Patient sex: F
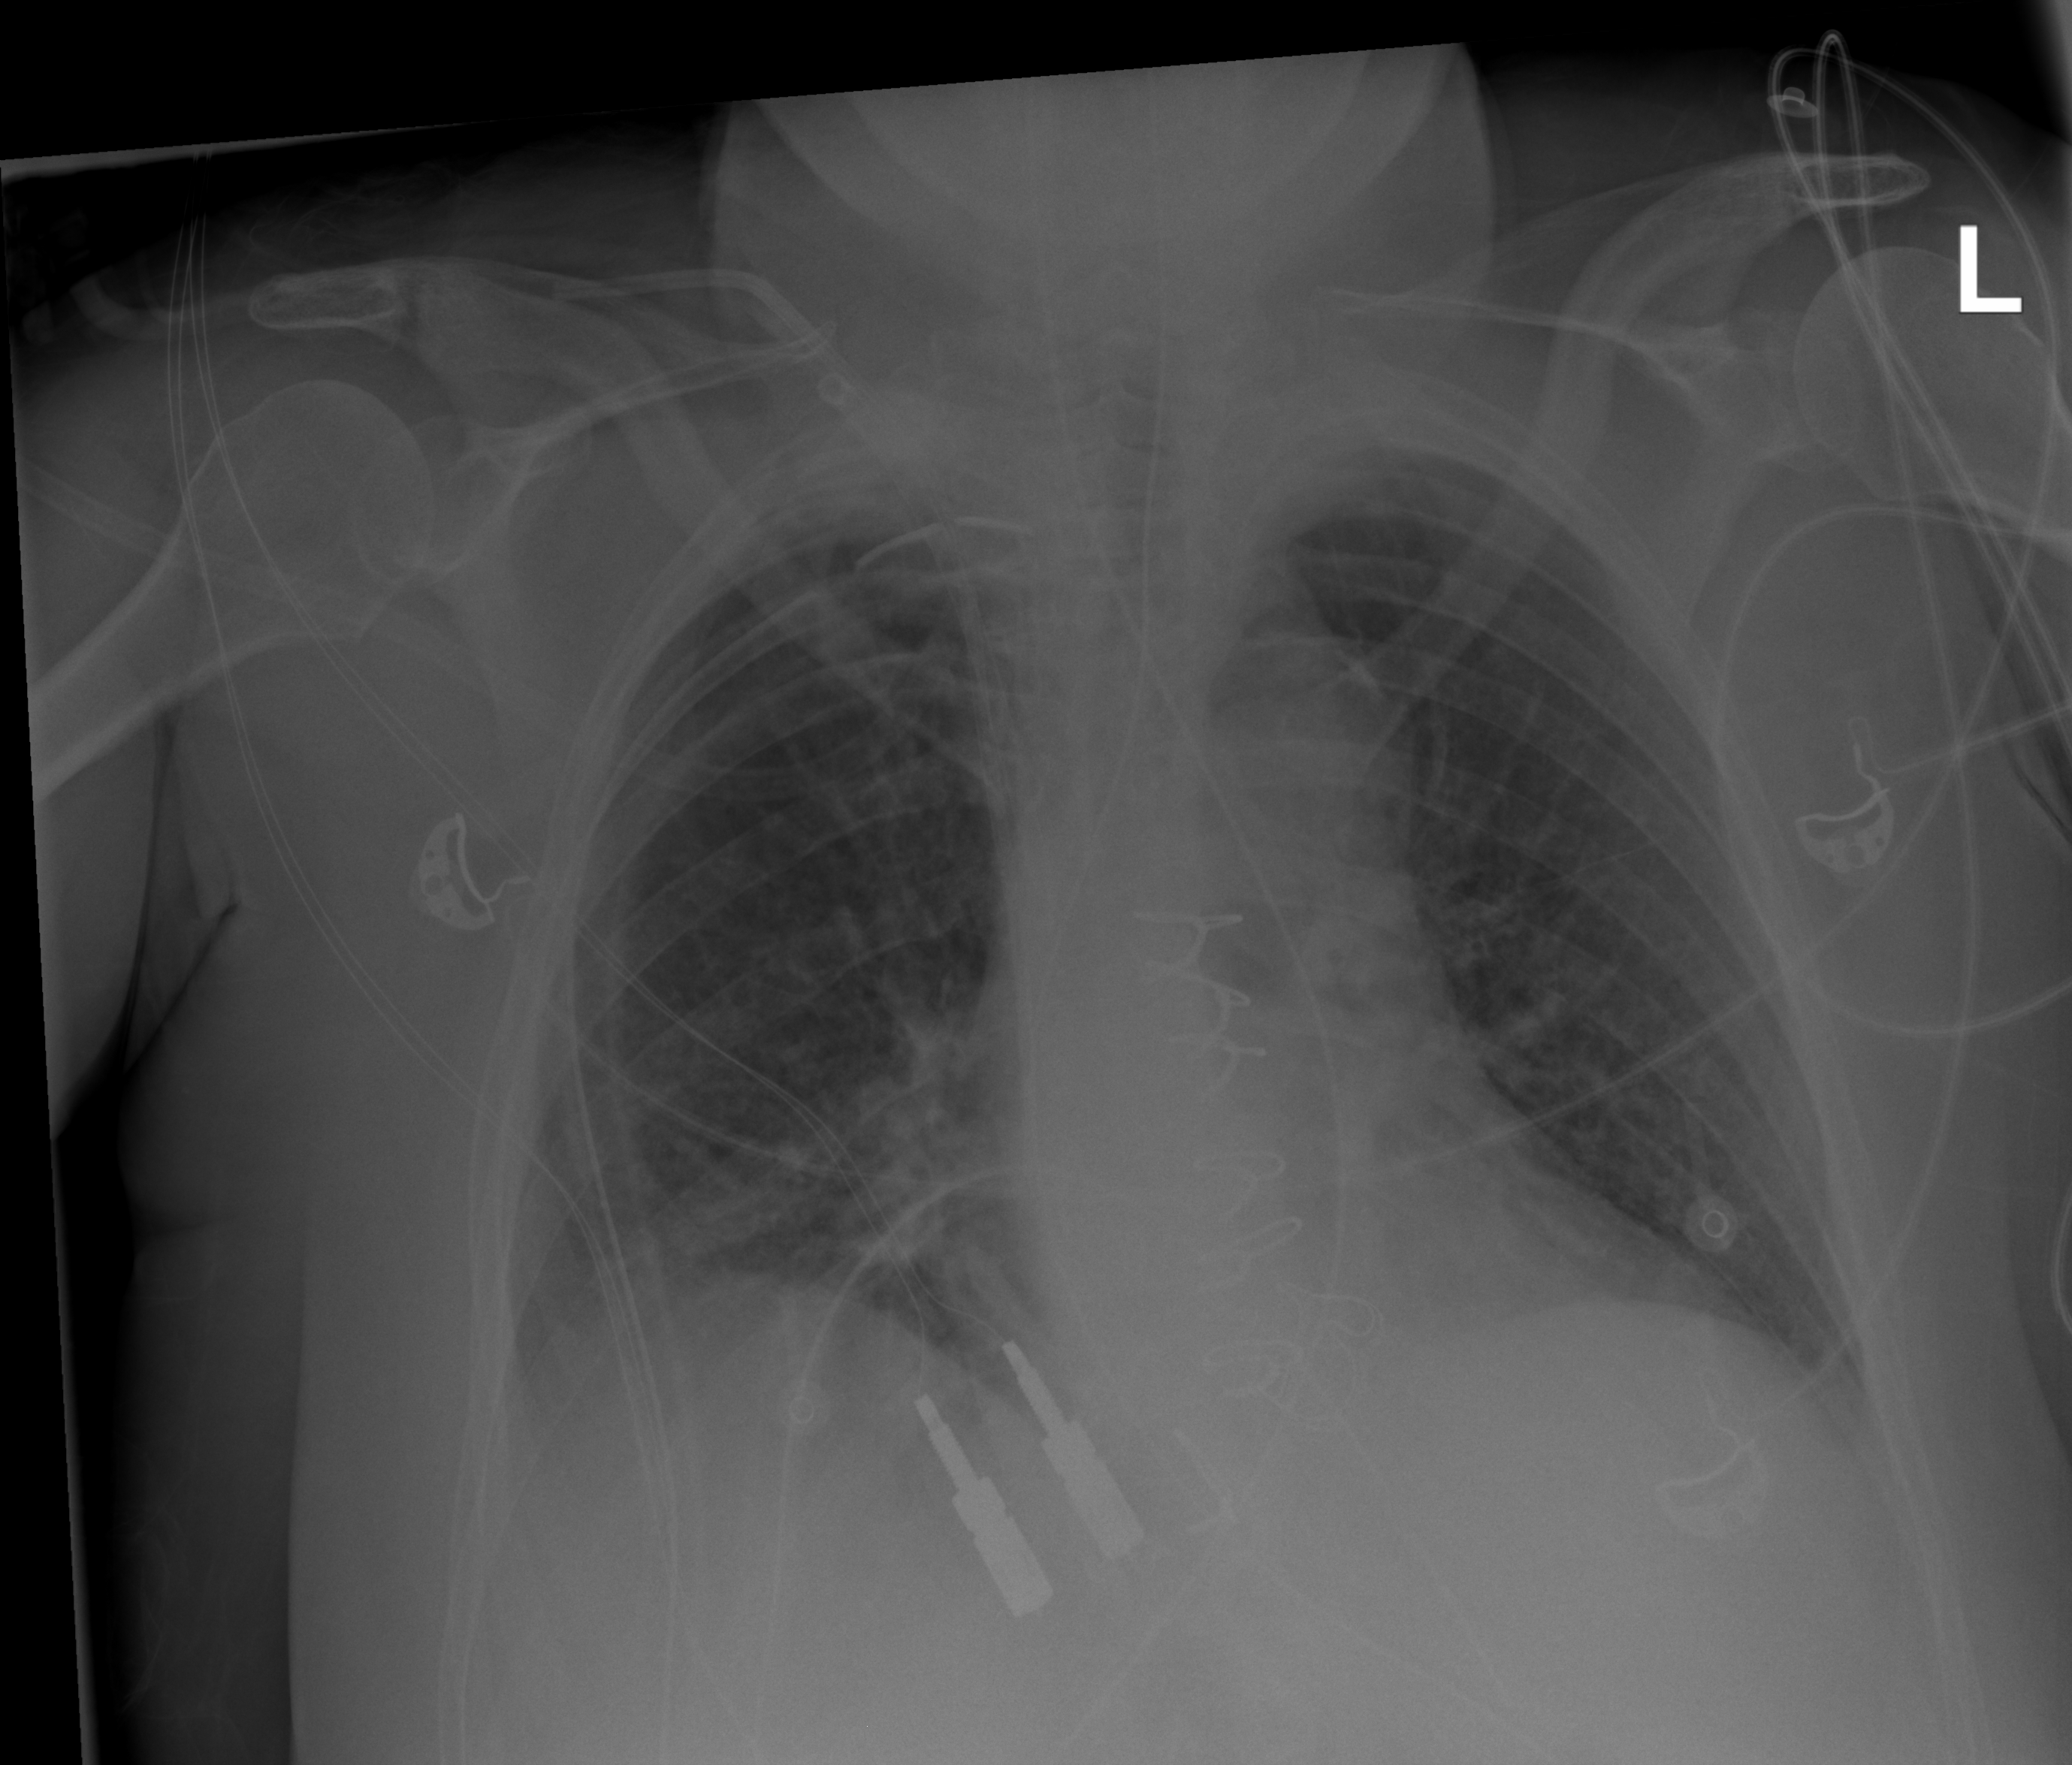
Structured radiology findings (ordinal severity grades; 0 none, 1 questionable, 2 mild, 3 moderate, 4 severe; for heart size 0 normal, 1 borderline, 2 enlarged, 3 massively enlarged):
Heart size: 1
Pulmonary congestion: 2
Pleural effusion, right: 2
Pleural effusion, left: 2
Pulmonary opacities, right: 0
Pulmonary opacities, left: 0
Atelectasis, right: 2
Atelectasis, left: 2